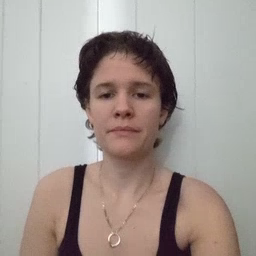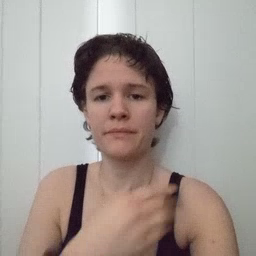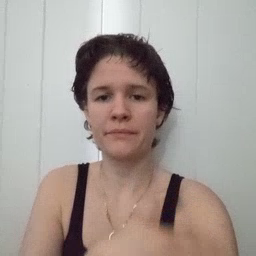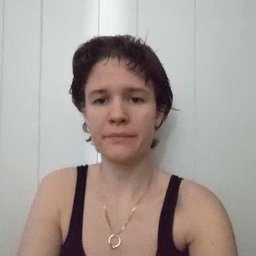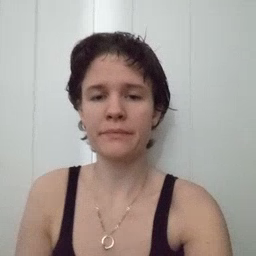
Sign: arm